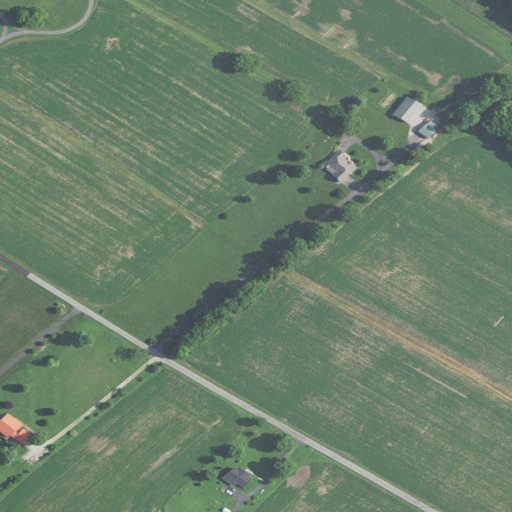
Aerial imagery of plain(s) in Kentucky named Crozier Bottom containing cultivated crops, pasture, open development, deciduous forest, low intensity development, and herbaceous wetlands